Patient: sex M, age 65
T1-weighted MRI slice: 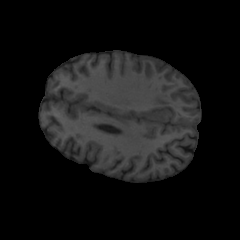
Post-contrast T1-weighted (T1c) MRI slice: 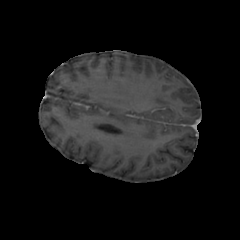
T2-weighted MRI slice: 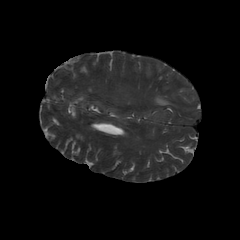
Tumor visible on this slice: yes
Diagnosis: Glioblastoma, IDH-wildtype
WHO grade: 4